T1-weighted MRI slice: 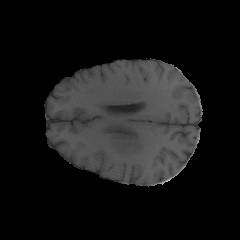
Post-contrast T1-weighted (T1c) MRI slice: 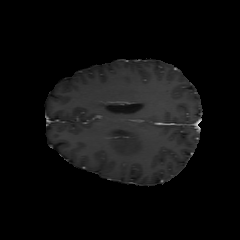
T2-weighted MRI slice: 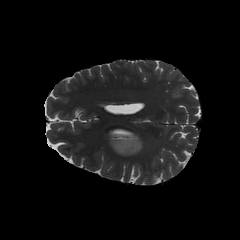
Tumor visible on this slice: yes